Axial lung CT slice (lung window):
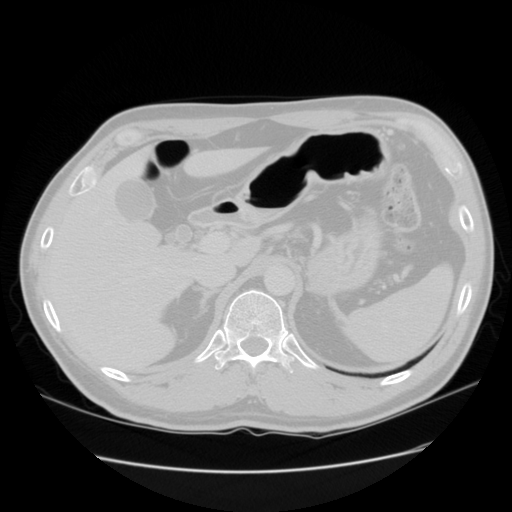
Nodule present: no